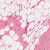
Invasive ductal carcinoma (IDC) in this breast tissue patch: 0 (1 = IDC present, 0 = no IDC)